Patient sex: M
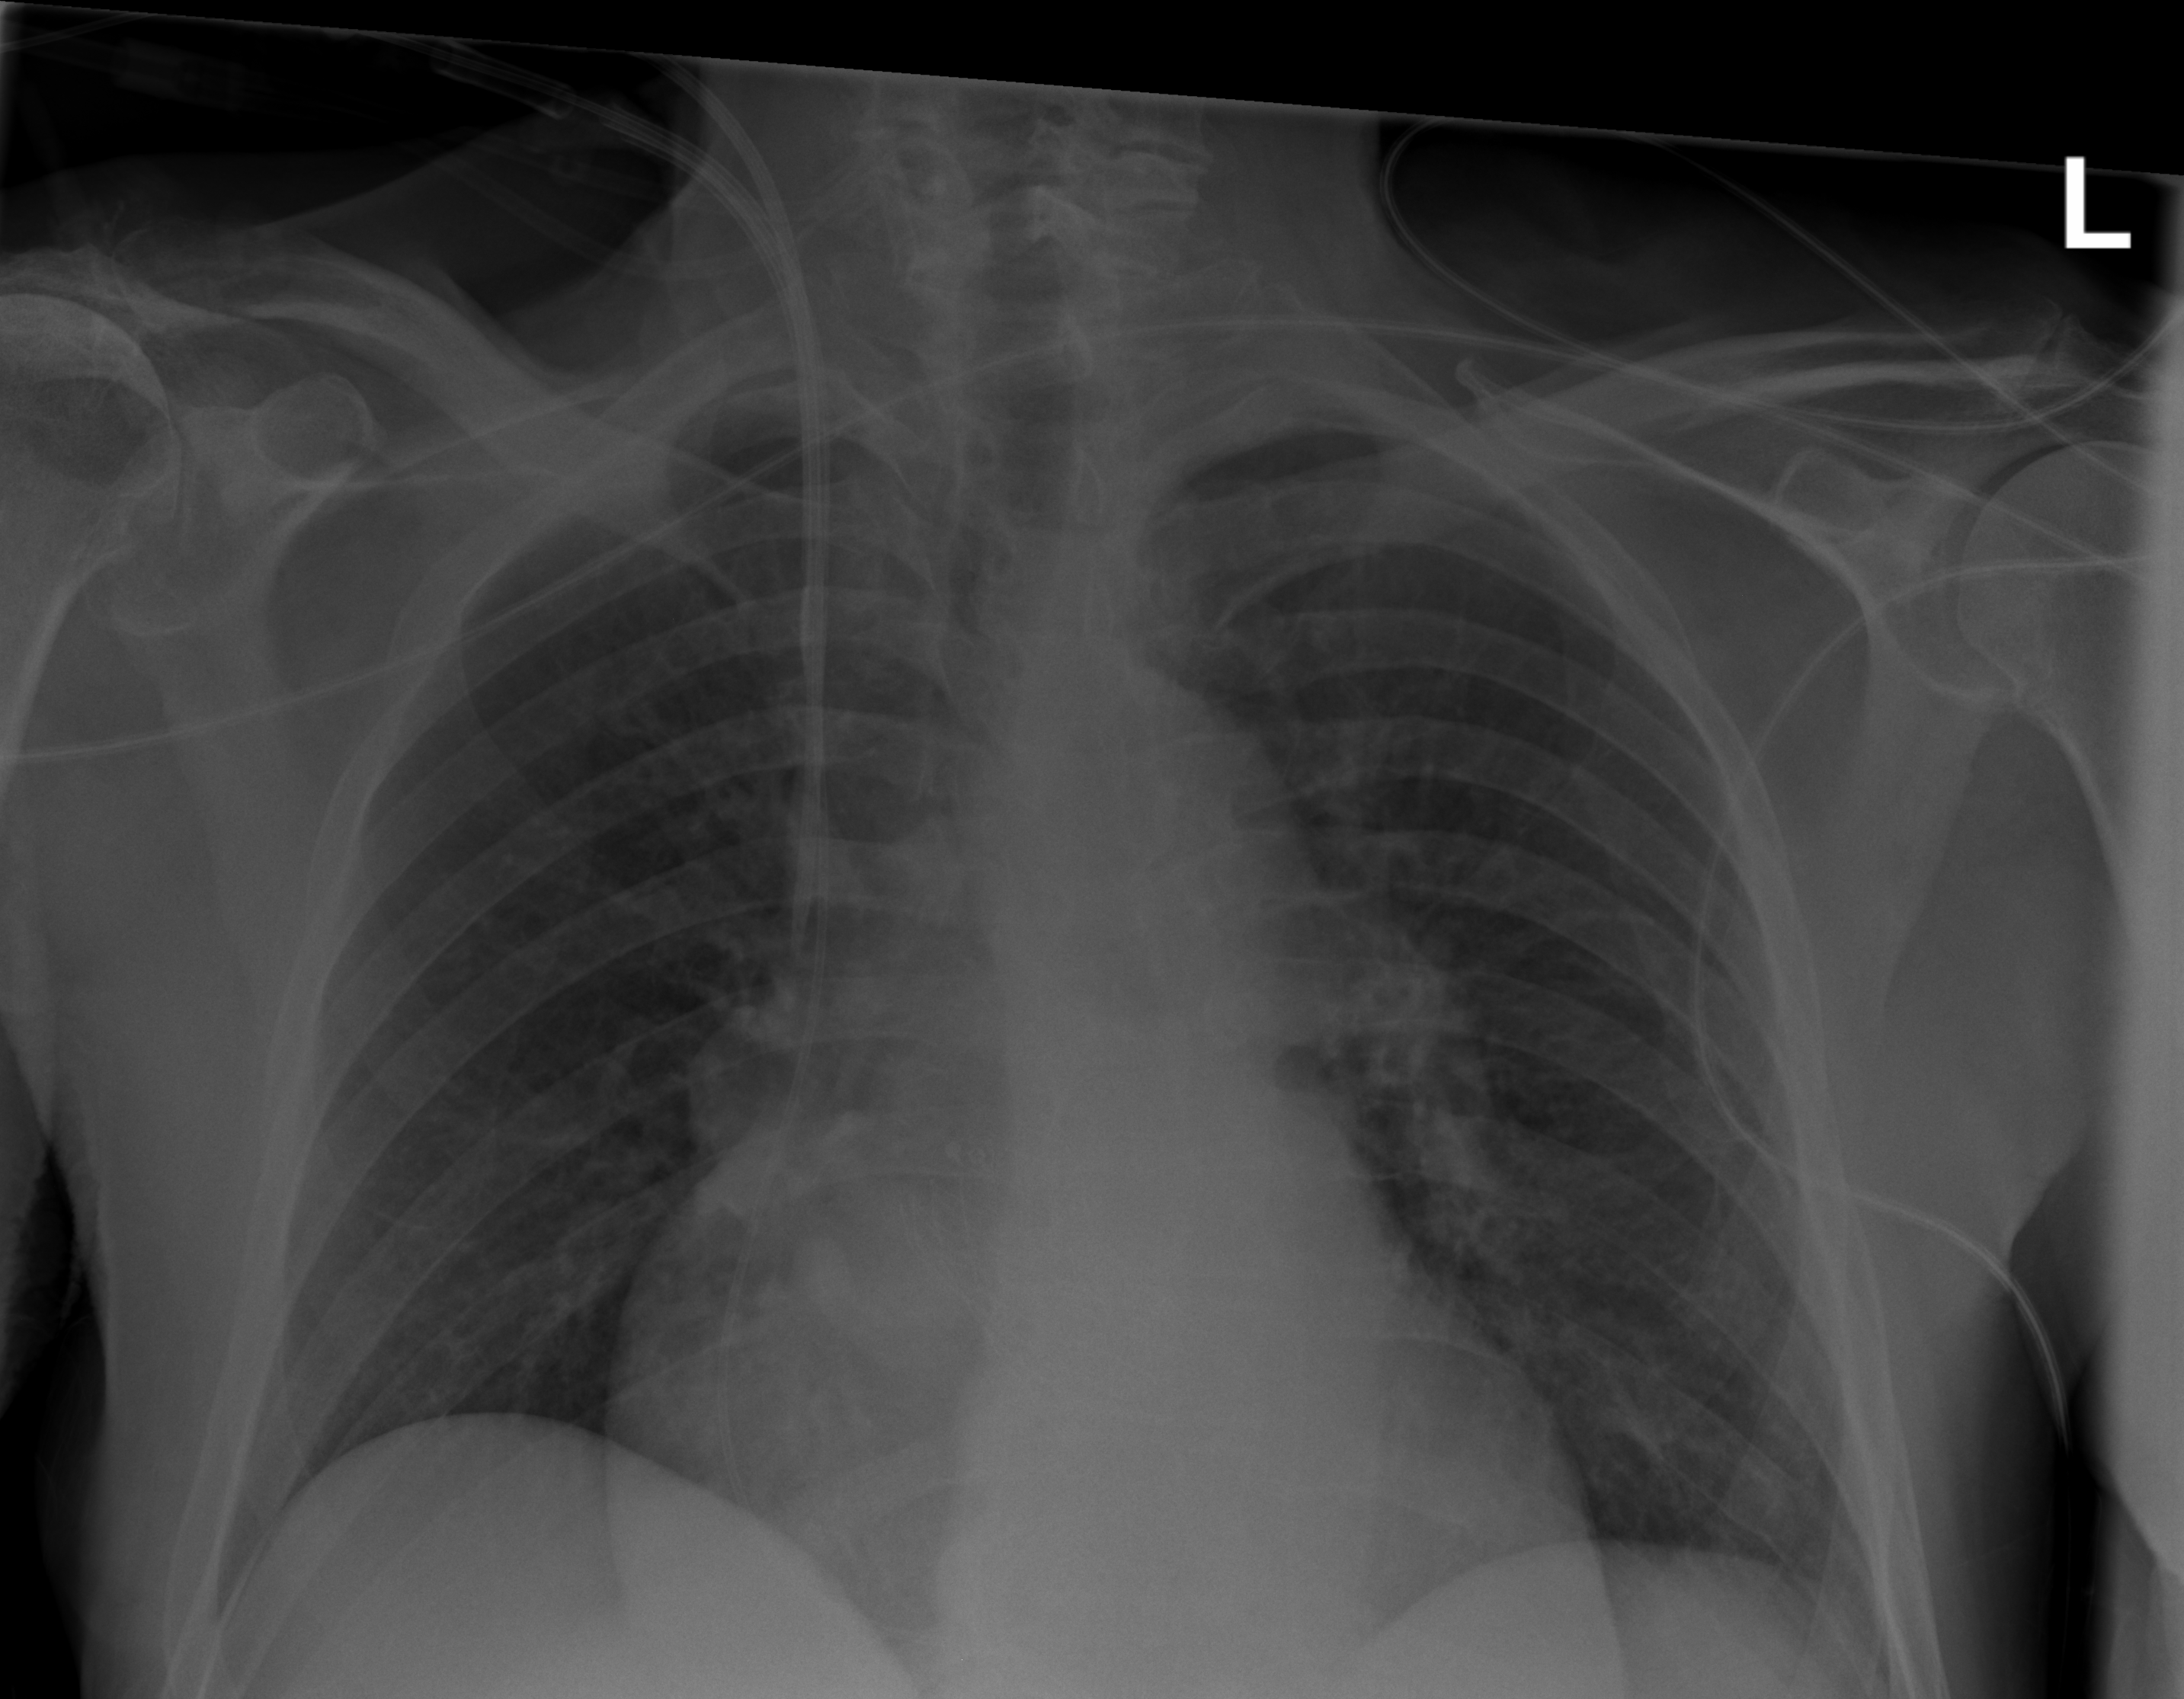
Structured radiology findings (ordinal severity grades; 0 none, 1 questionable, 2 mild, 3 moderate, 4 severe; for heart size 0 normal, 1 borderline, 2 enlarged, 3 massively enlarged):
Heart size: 2
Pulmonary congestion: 0
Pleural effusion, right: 0
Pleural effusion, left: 0
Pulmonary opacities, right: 0
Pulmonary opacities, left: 0
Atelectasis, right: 0
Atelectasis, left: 2